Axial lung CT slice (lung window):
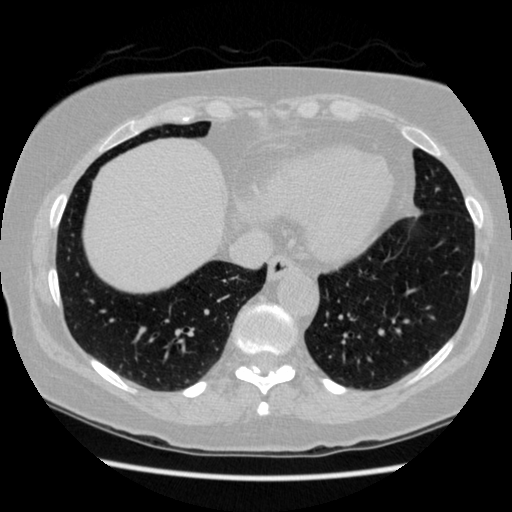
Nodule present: no